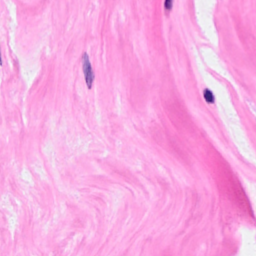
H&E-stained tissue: Breast